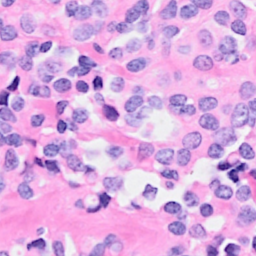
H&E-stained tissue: Breast